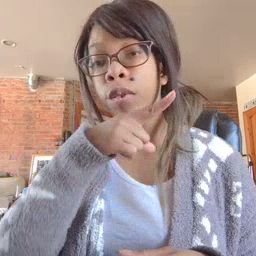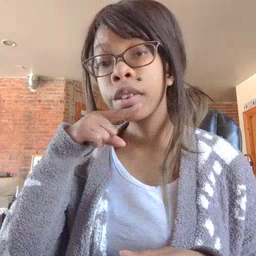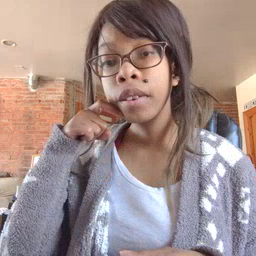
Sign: dryer